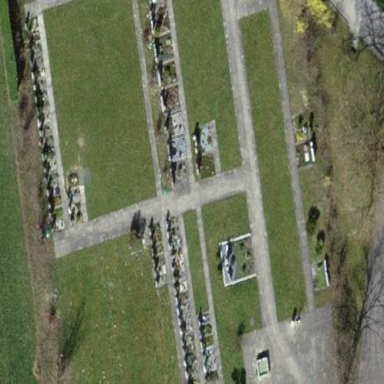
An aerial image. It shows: Grave yard.